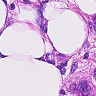
Metastatic tissue present: yes